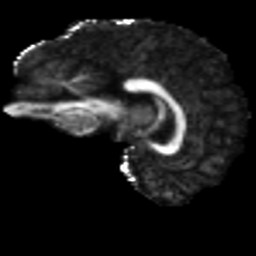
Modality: FA
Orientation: sagittal
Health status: ill
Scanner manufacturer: siemens
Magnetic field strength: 3 T
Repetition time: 6.8 s
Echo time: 0.097 s